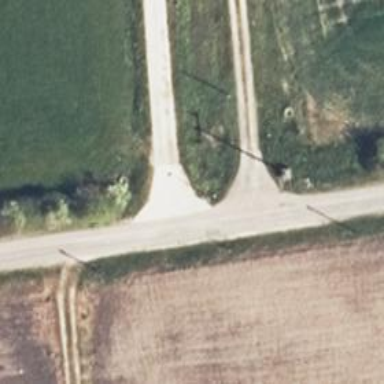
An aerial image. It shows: Service road with asphalt surface. This road also serves as bicycle path.